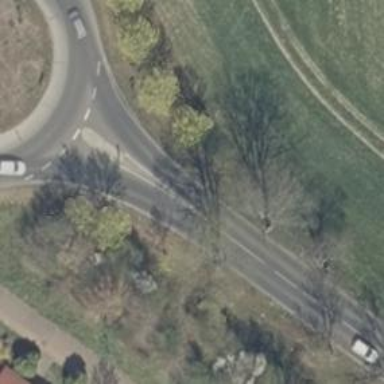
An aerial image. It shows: Secondary road with asphalt surface and no sidewalk.